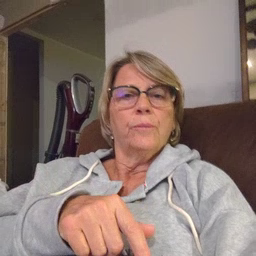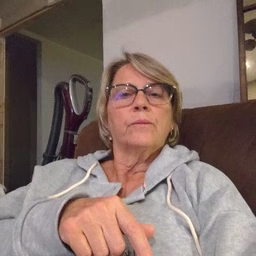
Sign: later